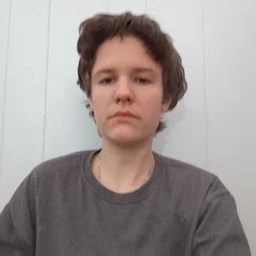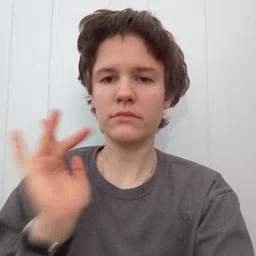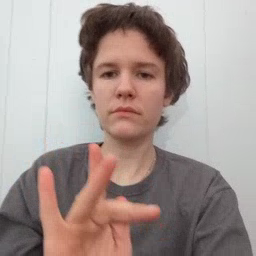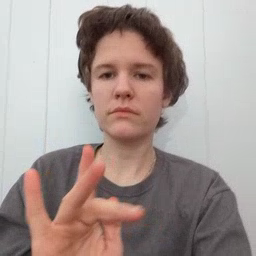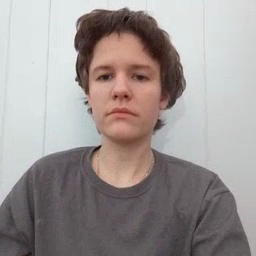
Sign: touch